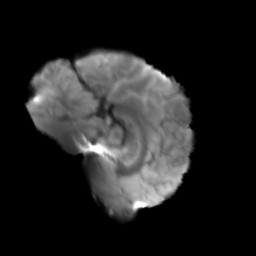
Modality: T2w
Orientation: sagittal
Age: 47
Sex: male
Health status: healthy
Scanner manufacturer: siemens
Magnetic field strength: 3 T
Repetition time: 3.6 s
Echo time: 0.092 s